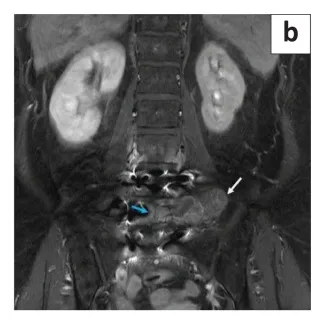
Post-operative MRI Short Tau Inversion Recovery (STIR) coronal, post-contrast T1 Fat Saturated sequence (T1FS) coronal and axial images. (a-c) A persistent expansile lesion is seen involving the body of the L5 vertebra (blue arrow). And heterogeneous post-contrast enhancement on the T1FS sequence (b) Residual soft tissue involvement is mainly on the left side (white arrow).
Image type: radiology (mri)